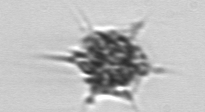
Label: Dictyocha